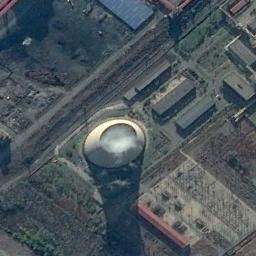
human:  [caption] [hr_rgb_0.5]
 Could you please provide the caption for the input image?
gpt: The thermal power station is on the grass next to some buildings with white mist above .

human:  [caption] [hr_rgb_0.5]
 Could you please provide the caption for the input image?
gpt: Many buildings of different shapes are next to the thermal power station .

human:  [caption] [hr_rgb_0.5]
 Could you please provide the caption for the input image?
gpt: Two thermal power stations are squirting smoke .

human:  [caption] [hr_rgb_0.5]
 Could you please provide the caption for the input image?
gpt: There is a building in a thermal power station and a cooling tower is steaming .

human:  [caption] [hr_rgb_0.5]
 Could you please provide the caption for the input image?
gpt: There are some black buildings and a chimney on the thermal power station .